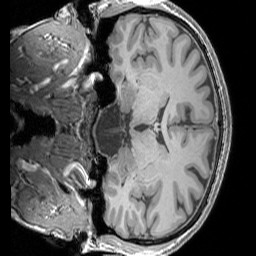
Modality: T1w
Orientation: coronal
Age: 27
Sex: male
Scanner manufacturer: siemens
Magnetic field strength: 3 T
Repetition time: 1.83 s
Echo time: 0.00303 s